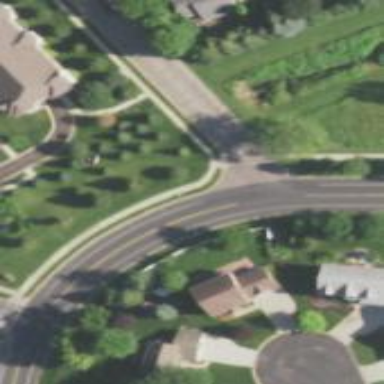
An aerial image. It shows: Residential road with asphalt surface. There is sidewalk on the left side.